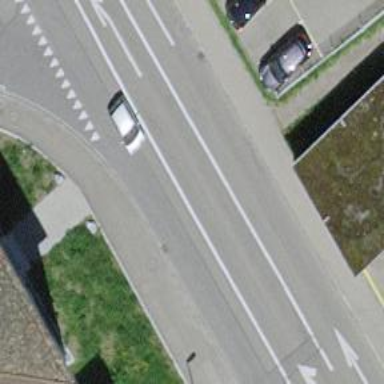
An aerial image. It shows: Secondary road with separate asphalt sidewalk.